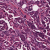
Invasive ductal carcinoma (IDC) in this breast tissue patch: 1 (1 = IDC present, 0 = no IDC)